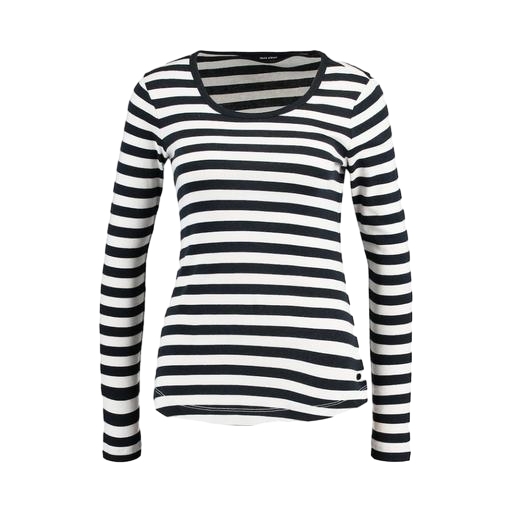
long-sleeve t-shirt only macy, black striped long-sleeve t-shirt, blue women's striped long-sleeve t-shirt, white background